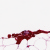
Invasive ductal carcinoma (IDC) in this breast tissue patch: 0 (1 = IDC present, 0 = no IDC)